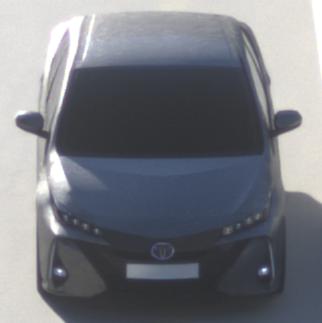
Make: Toyota
Model: Prius 1.8 Plug-In Hybrid
Detailed model: Prius (XW5) Plug-In
Model produced from: 2019/07
Model produced until: 2020/07
Doors: 5
Color: gray
Road condition: dry road
Daytime: sunrise or sunset
Contrast: medium contrast